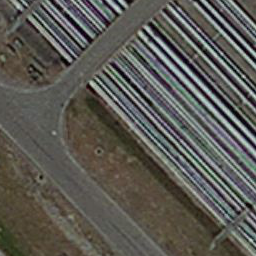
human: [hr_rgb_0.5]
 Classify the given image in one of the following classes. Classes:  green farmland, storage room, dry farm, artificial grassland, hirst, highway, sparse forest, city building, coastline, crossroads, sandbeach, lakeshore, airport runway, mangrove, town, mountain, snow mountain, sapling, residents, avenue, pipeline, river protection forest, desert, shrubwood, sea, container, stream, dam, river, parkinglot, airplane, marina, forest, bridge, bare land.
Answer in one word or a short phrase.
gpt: pipeline